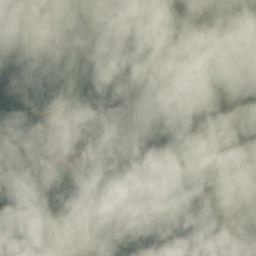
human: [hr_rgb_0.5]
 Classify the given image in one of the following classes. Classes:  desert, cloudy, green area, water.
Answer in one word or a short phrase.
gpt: cloudy